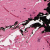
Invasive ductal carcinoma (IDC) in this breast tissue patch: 0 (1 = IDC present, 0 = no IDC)